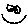
Label: smiley face